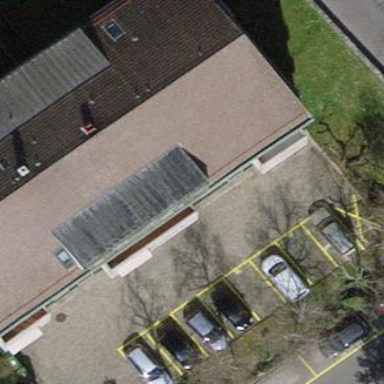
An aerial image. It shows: Parking available on the street side.